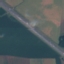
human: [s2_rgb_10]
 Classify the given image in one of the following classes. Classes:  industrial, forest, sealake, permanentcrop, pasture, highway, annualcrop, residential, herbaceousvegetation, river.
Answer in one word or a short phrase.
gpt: Highway